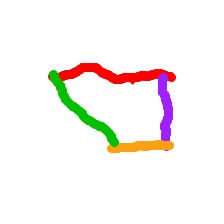
Shape: trapezoid